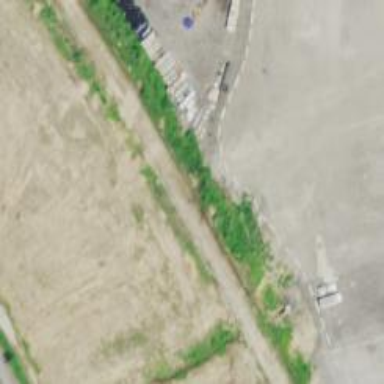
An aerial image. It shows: Abandoned railway spur.